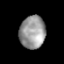
Tissue: prostate
Cell type: T cells
Senescence score: 0.3452
Nuclear area (px): 822
Mean DAPI intensity: 152.762